Aerial crown-view tile of a tropical tree (Barro Colorado Island, Panama), acquired 20250414:
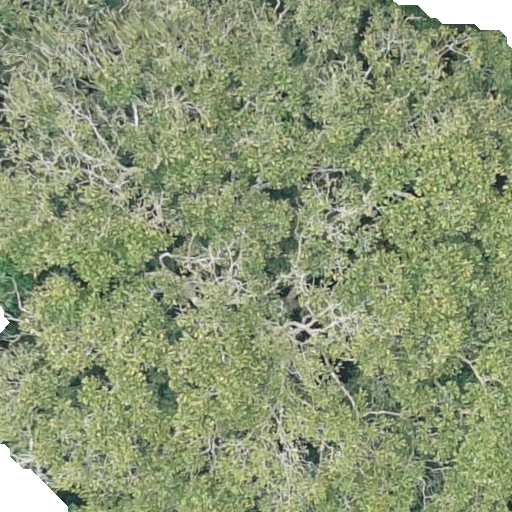
Species: Dipteryx oleifera
GBIF accepted scientific name: Dipteryx oleifera
Crown area: 542.552 m²